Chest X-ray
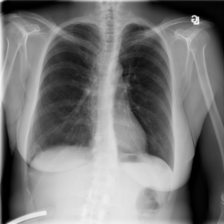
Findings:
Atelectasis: negative
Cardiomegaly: negative
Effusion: negative
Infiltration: negative
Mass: negative
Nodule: negative
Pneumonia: negative
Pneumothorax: positive
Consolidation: negative
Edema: negative
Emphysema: negative
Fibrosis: negative
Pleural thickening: negative
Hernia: negative